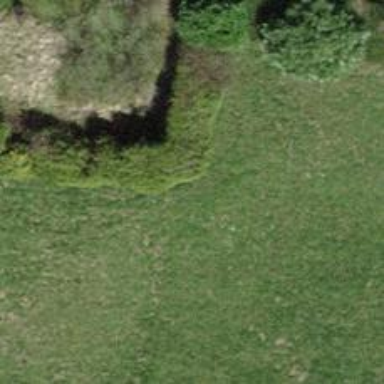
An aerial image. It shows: Hedge barrier.